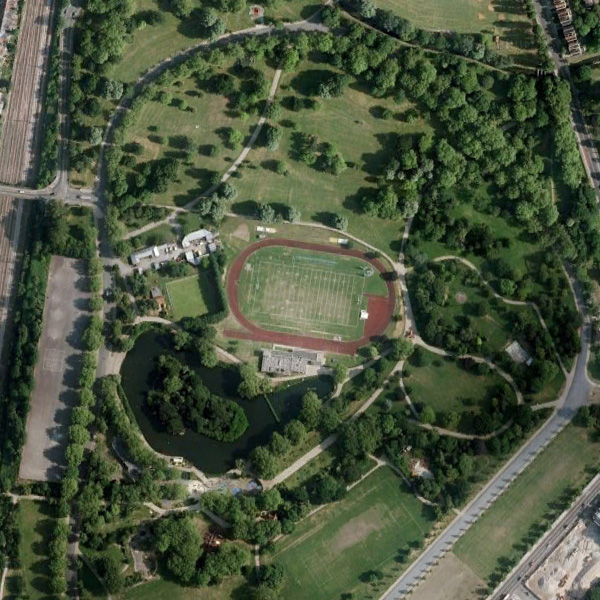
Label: Park